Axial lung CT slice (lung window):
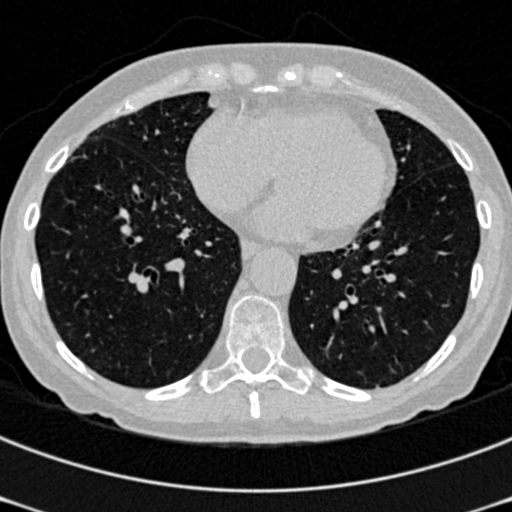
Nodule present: no